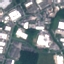
Land use / land cover class: Industrial